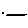
Label: line